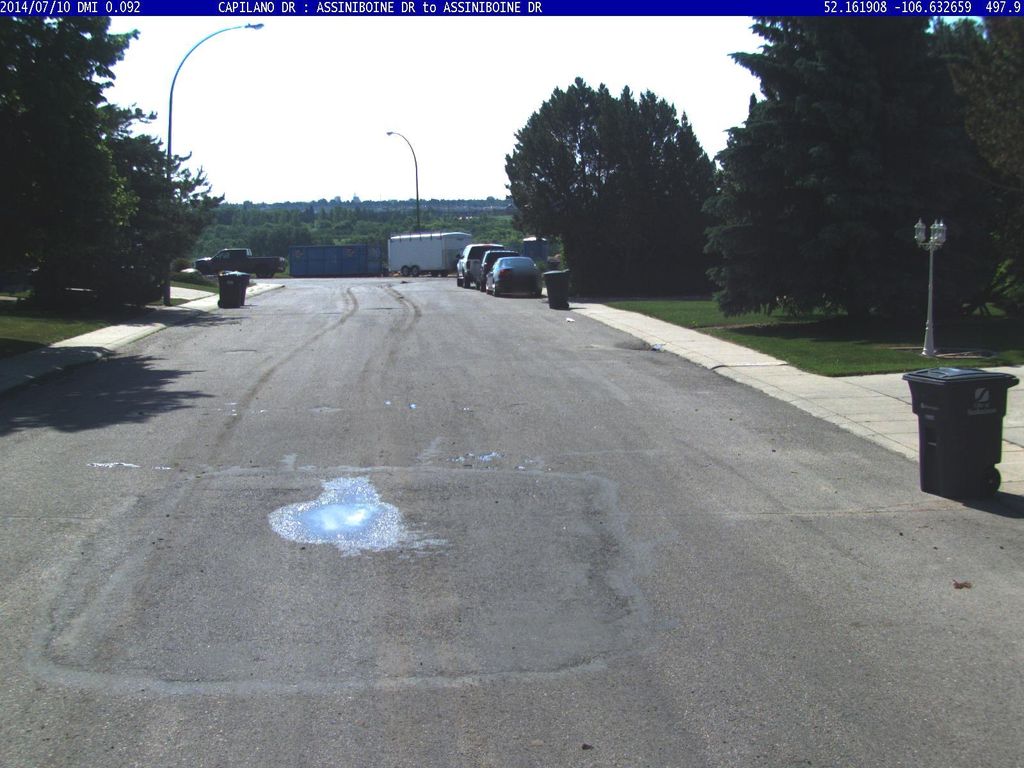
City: saskatoon